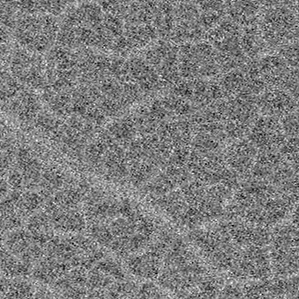
Label: frost